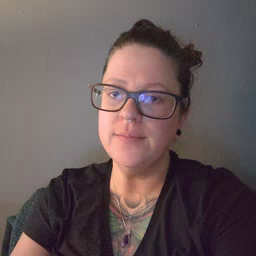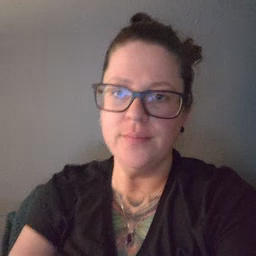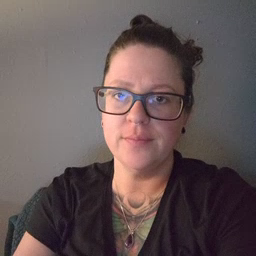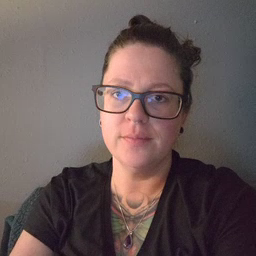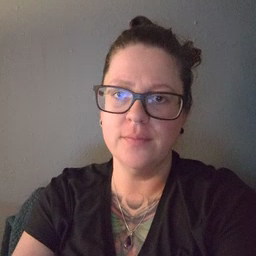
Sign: hen